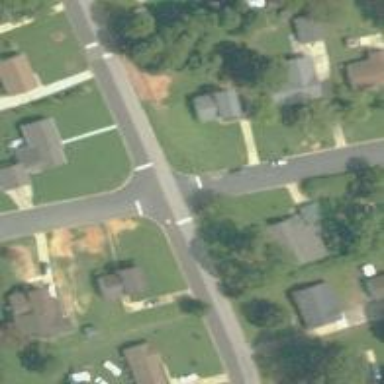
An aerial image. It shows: Road with stop sign.